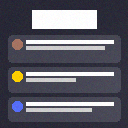
Screen state: on